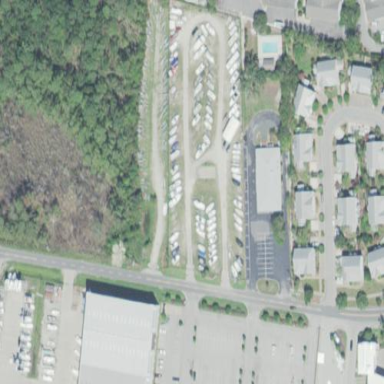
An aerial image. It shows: Boat storage facility.